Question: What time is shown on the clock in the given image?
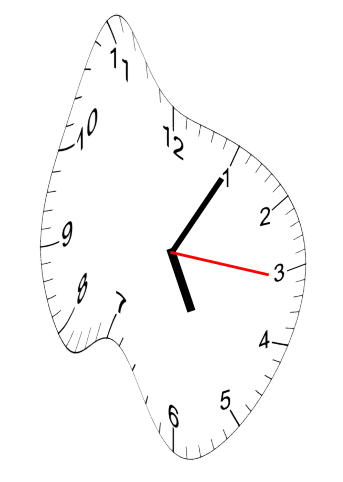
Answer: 05:05:16